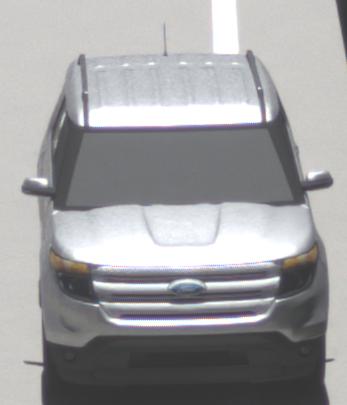
Make: Ford
Model: Explorer
Detailed model: Gen. 5
Model produced from: 2010
Model produced until: 2019
Doors: 5
Color: white
Road condition: dry road
Daytime: midday
Contrast: high contrast